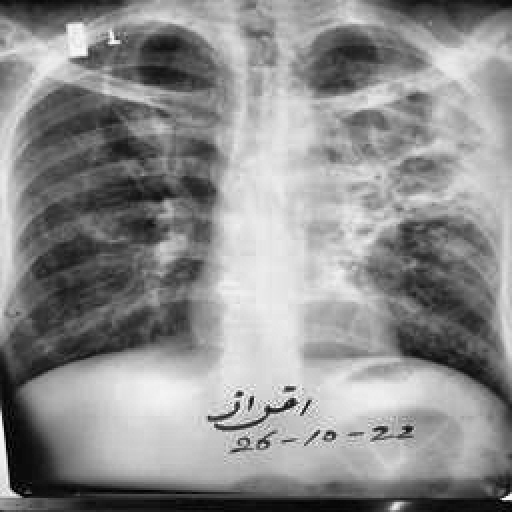
Finding: TUBERCULOSIS